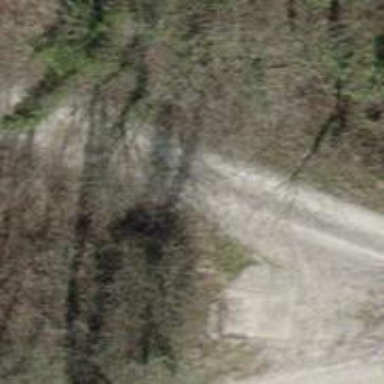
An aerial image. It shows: Compacted track with grade2 surface.